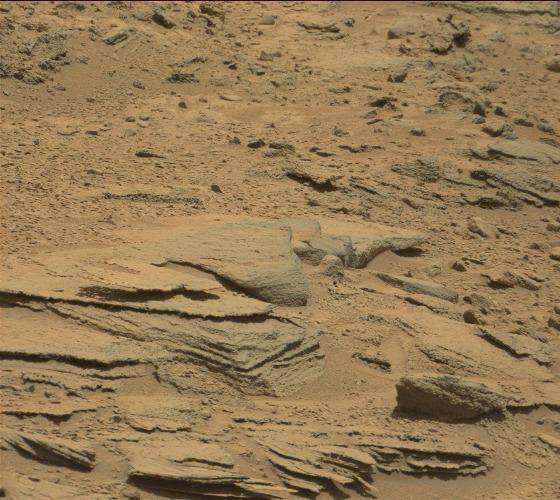
Terrain classes present: Bedrock, Gravel / Sand / Soil, Rock, Shadow